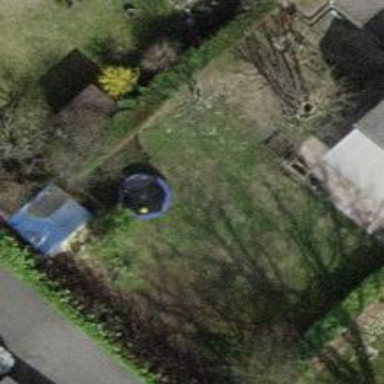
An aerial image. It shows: Garden enclosed by fence.